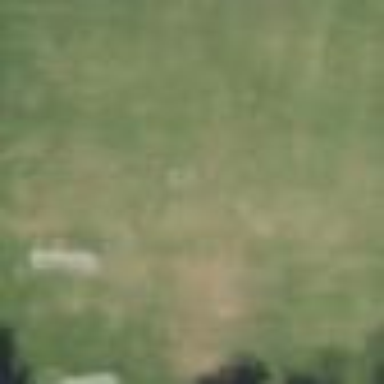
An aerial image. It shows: Soccer pitch for outdoor sports and leisure activities.